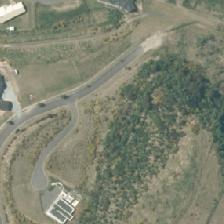
Land cover: manuka_kanuka